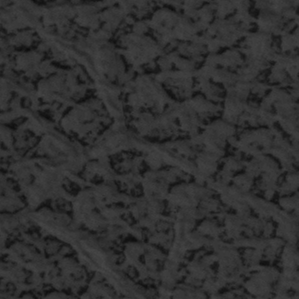
Label: frost